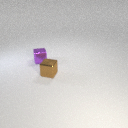
small brown metal cube in front of small purple metal cube